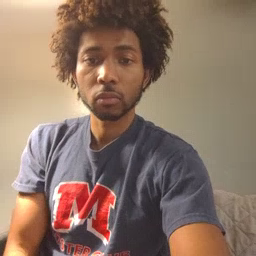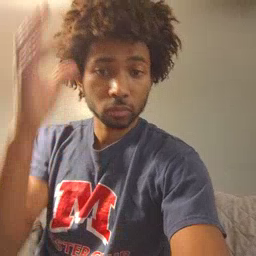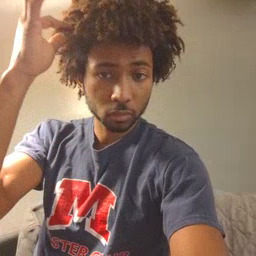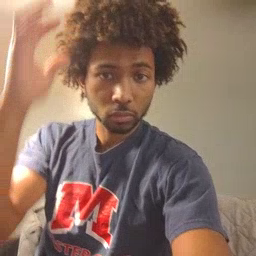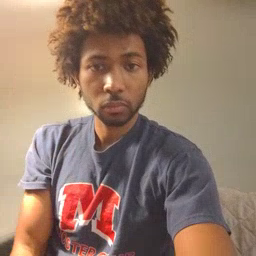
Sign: hair